Interaction volume radius: 5 \u00c5
Interaction volume height: 25 \u00c5
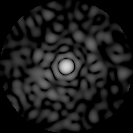
Disorder parameter: 0.8439